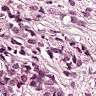
Metastatic tissue present: yes